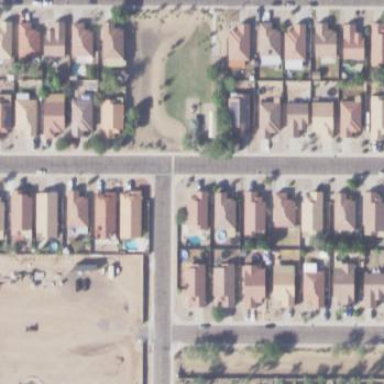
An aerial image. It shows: Residential area within neighborhood.